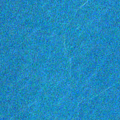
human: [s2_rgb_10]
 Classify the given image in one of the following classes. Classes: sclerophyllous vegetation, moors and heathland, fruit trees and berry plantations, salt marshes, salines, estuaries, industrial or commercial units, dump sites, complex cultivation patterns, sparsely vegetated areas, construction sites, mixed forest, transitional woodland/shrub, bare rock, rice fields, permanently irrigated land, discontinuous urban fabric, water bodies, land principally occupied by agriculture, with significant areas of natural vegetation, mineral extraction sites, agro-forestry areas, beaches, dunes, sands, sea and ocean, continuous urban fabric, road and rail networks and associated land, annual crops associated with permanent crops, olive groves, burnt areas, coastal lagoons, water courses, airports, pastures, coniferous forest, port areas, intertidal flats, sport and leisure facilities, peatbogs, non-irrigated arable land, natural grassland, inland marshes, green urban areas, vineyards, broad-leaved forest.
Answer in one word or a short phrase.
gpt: sea and ocean